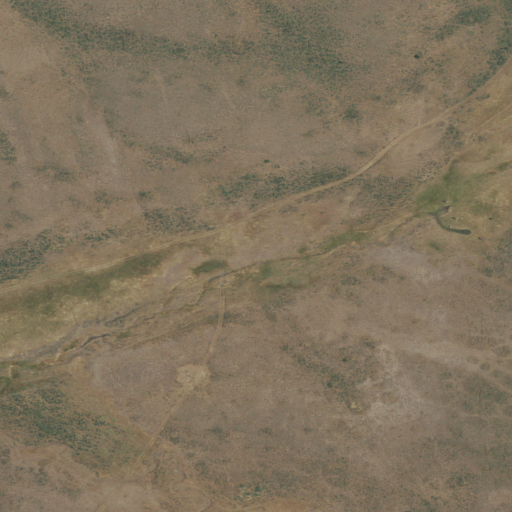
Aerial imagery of plain(s) in Oregon named Paddle Meadows containing shrub, woody wetlands, herbaceous wetlands, and grassland